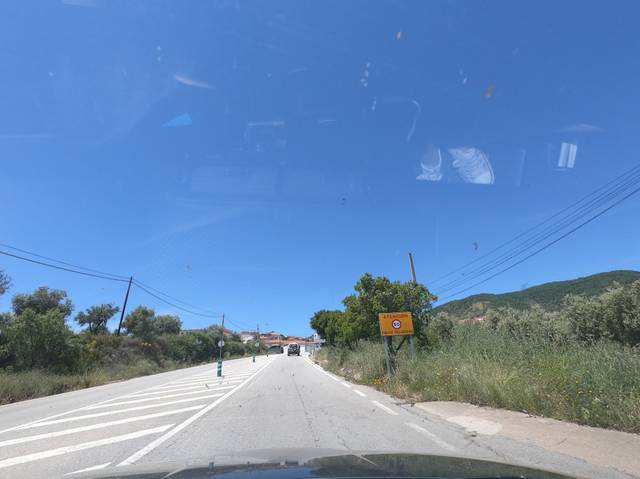
Region: Spain
Coordinates: 39.448, -5.319